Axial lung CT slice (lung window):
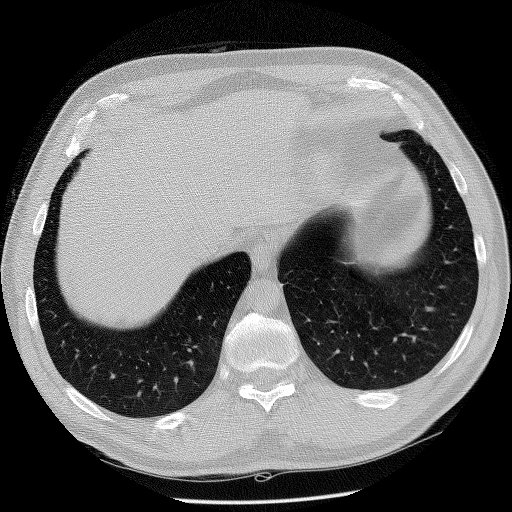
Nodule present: no